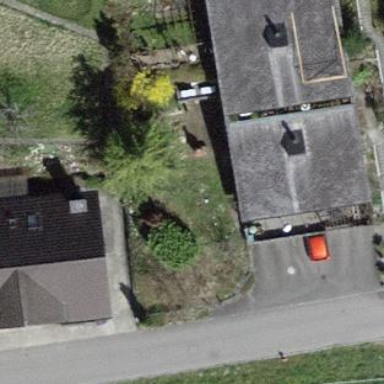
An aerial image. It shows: Building with flat roof.